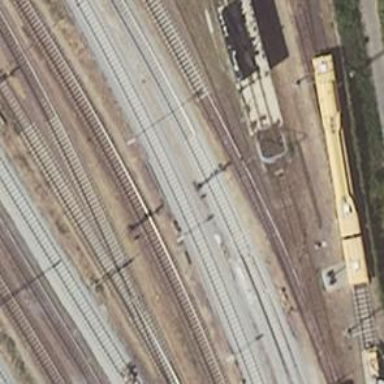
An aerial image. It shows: Rail siding with electrified contact lines.